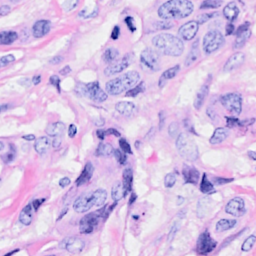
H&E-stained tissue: Breast